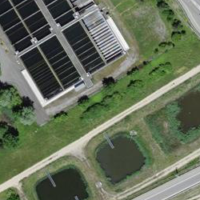
EUNIS habitat code: 57
Species observed at this site:
Lysimachia vulgaris